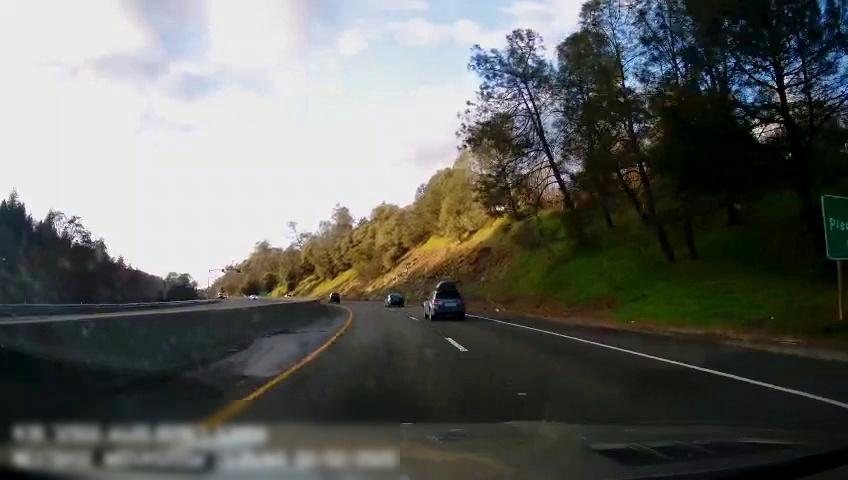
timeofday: Day
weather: Sunny
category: Drivable Space
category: Drivable Space
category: Vehicles | SUV
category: Vehicles | Car
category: Vehicles | SUV
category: Lanes | Current Lane
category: Lanes | Alternate Lane
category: Lanes | Current Lane
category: Traffic | Signs